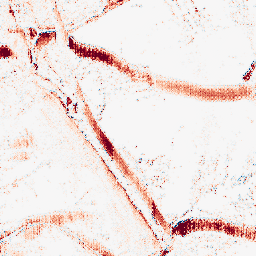
Category: morphological
Decomposition family: morphological_ellipse
Decomposition parameters: operation: opening
width: 20
height: 5
Upsampling method: regularized
Upsampling parameters: scale: 2
lambda_reg: 0.1
Upsampling scale: 2